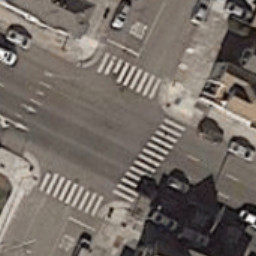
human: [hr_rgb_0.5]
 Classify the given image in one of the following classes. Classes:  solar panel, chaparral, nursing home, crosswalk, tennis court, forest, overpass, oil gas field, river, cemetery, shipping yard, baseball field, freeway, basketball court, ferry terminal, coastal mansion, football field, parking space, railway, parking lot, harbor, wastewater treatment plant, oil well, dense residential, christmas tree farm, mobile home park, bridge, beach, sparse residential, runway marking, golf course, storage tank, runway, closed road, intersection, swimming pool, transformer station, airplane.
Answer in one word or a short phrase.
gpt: crosswalk